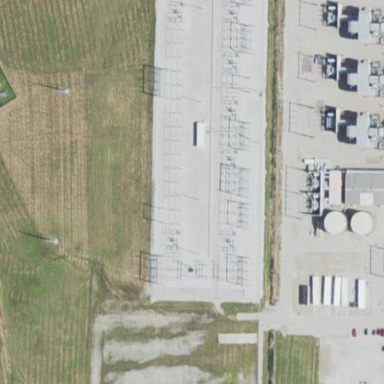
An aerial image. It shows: Power substation.